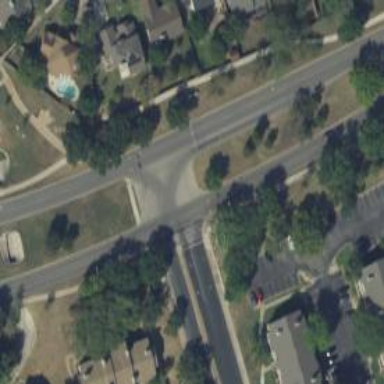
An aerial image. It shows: Marked road crossing.